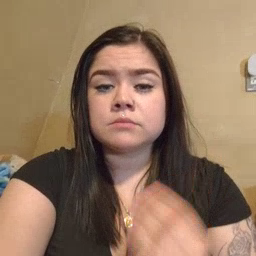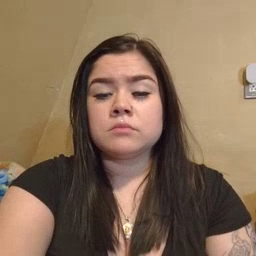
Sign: wet